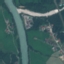
Land use / land cover: River